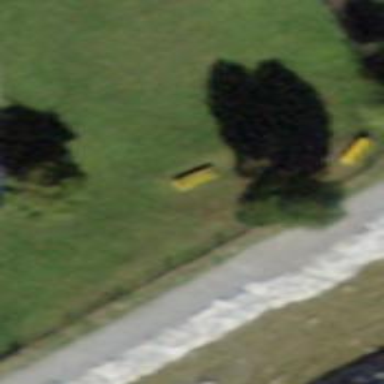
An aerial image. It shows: Bench for seating.